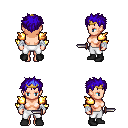
a pixel art fantasy rpg character, female body template, human, light skin, gold arm armor, white pants, blue bedhead hairstyle, gold tiara, white cloth bandages, black shoes, dagger, four views (front, back, left, right), 2x2 character sprite sheet, small pixel art, hard edges, no anti-aliasing